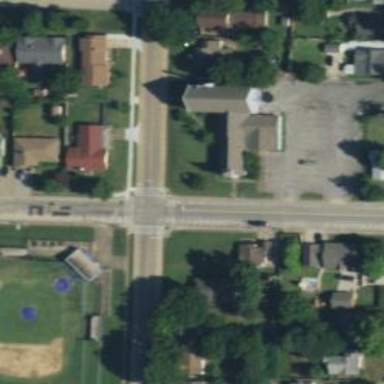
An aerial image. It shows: Road with stop sign.